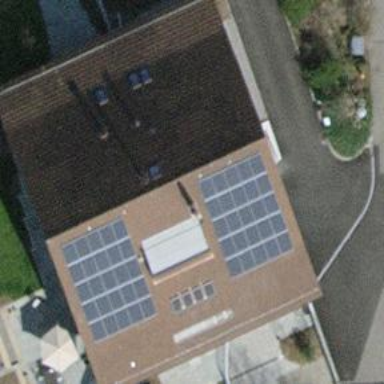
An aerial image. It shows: Solar photovoltaic panel generator.